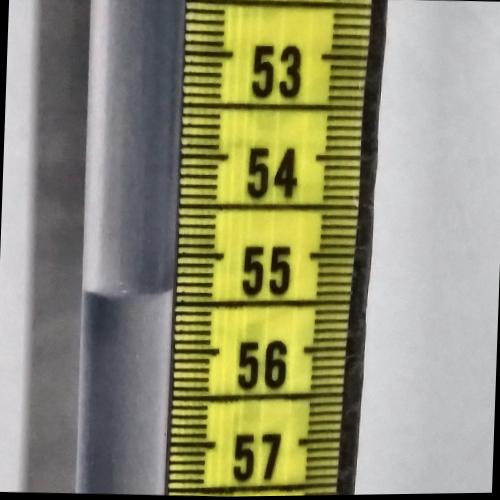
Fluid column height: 55.4 cm